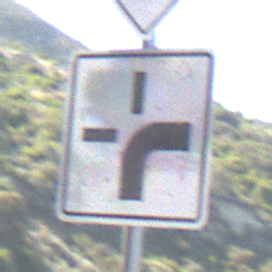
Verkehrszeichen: VerlaufVorfahrtsstrasse3
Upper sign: Vorfahrtsstrasse
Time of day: MorningAfternoon
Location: Outdoor (Nature)
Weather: Clear
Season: NotSpecified
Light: Natural